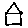
Label: house